You are looking at the envelope spectrum of a bearing's vibration signal. The marked vertical lines are the theoretical fault frequencies for the outer race, inner race, rolling elements, and cage. Determine the bearing's health state. Answer with exactly one of: normal, inner_race, outer_race, ball.
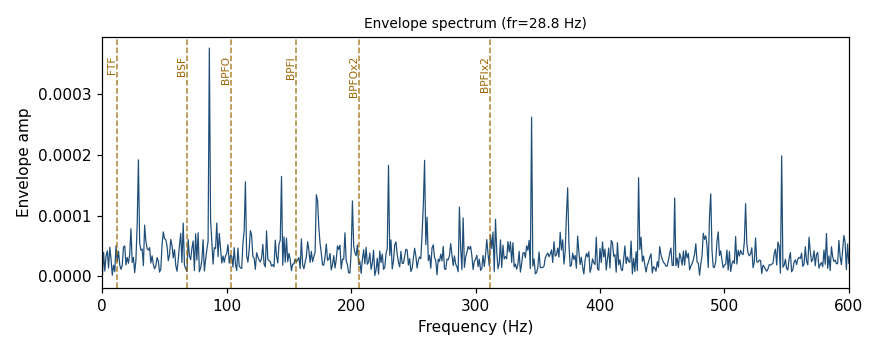
Answer: normal